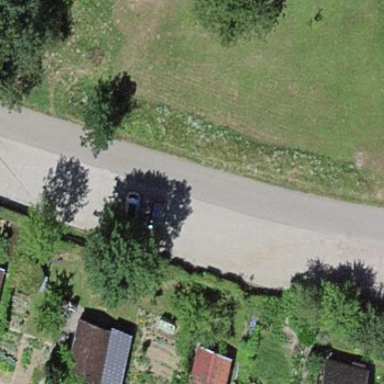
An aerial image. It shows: Parking available on the street side.